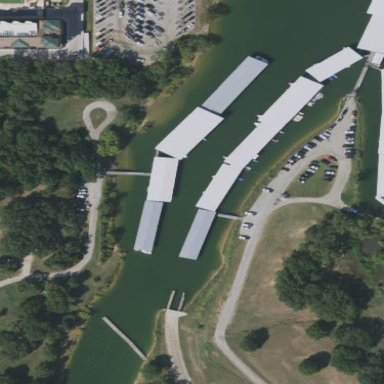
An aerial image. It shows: Boathouse.